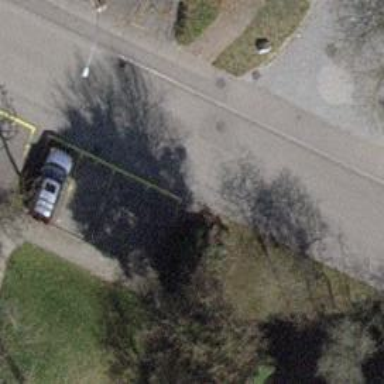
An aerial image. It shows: Asphalt road in living street.